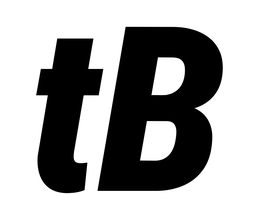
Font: Roboto-Italic_Condensed_Black_Italic